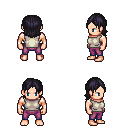
a pixel art fantasy rpg character, male body template, human, light skin, white sleeveless shirt, magenta pants, raven long bangs hairstyle, four views (front, back, left, right), 2x2 character sprite sheet, small pixel art, hard edges, no anti-aliasing